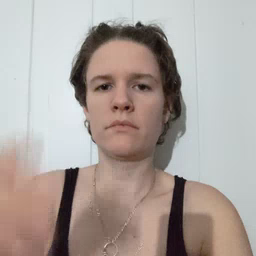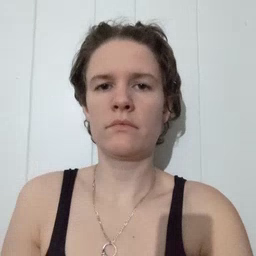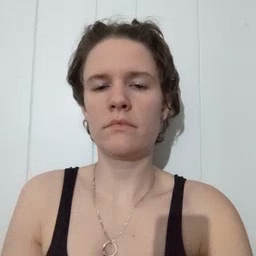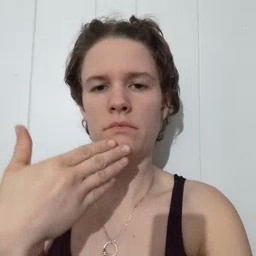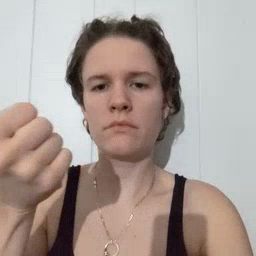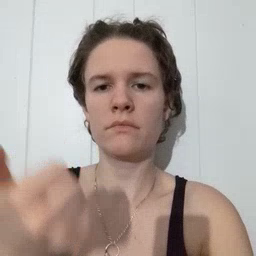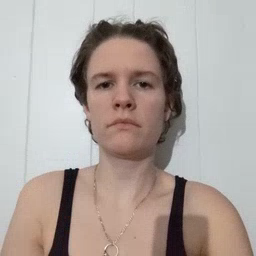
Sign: better